Question: I need to discuss a scatter plot and would like to refer to particular regions of the plot. Is there any way to 'highlight' particular sections of the plot? Perhaps with boxes and labels as below?
'''
set.seed(1410)
dsmall<-diamonds[sample(nrow(diamonds), 100), ]
df<-data.frame("x"=dsmall$carat, "y"=dsmall$price)
p <-ggplot(df, aes(x, y))
p <- p + geom_point(alpha=2/10, shape=21, fill="blue", colour="black", size=5)
'''

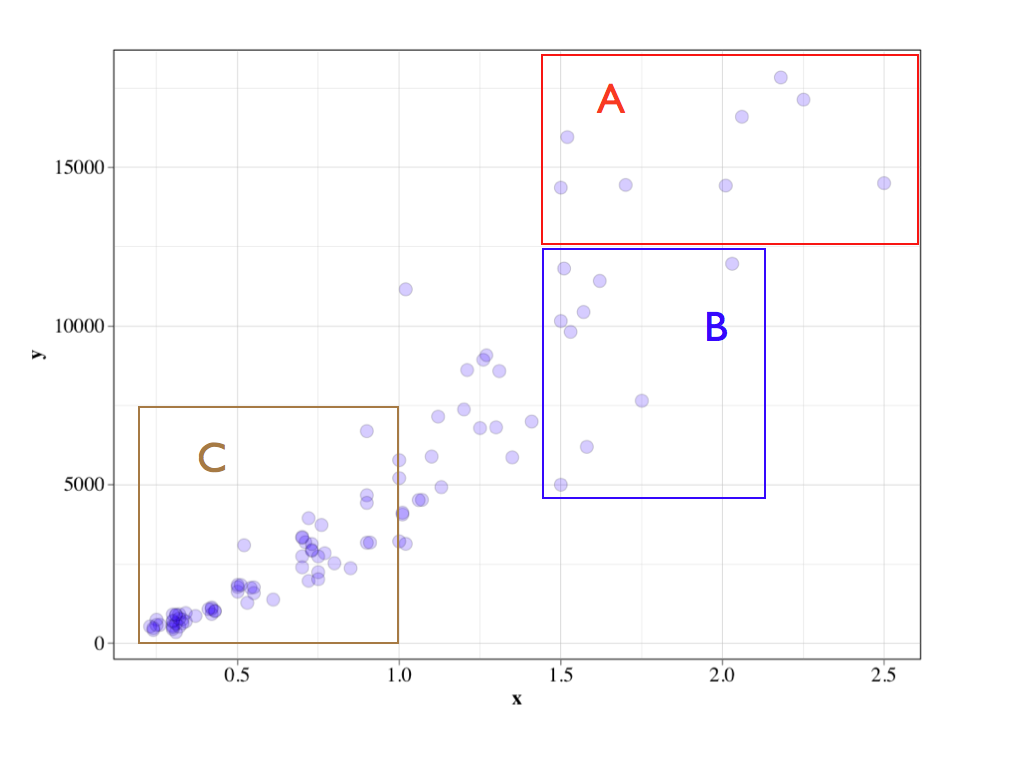
Answer: For a single region, it's easiest to use 'annotate', first with 'rect', then 'text':
'''
p + annotate("rect", xmin=1.5, xmax=2.5, ymin=12500, ymax= 18000,
fill=NA, colour="red") +
annotate("text", x=1.75, y=17000, label="Region A", size=8)
'''

---
For multiple regions, you can put the data into a data frame and use 'geom_text' and 'geom_rect':
'''
regions <- data.frame(
xmin=c(1.5, 1, 0),
xmax=c(2.5, 2, 1),
ymin=c(12500, 5000, 0),
ymax=c(17500, 12500, 5000),
x =c(2, 1.5, 0.5),
y =c(15000, 7500, 2500),
lab = paste("Region", LETTERS[1:3])
)
p +
geom_rect(data=regions, aes(xmin=xmin, xmax=xmax, ymin=ymin, ymax=ymax),
fill=NA, colour="red") +
geom_text(data=regions, aes(x=x, y=y, label=lab))
'''